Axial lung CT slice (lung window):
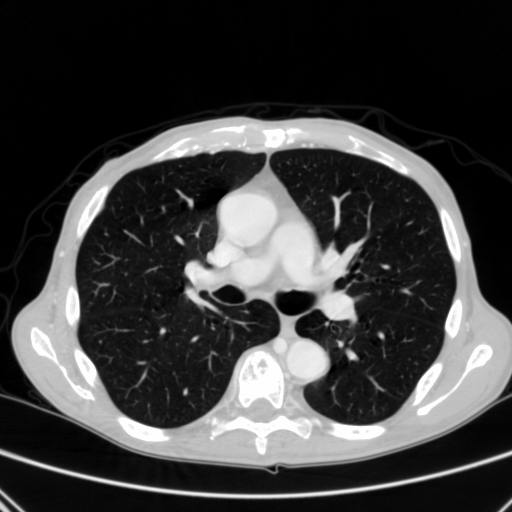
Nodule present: no